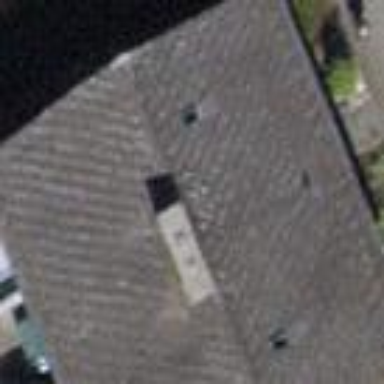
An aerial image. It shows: Building with tiled roof.